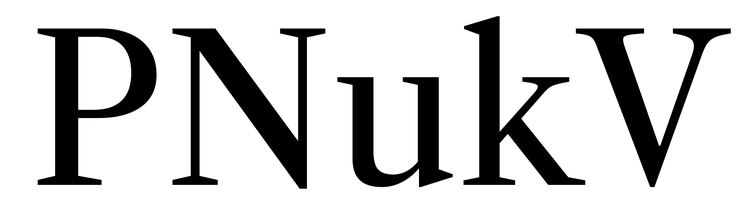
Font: LibreCaslonText_Regular